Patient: sex F, age 62
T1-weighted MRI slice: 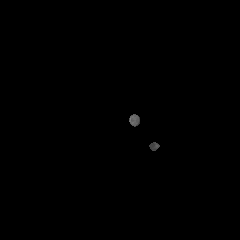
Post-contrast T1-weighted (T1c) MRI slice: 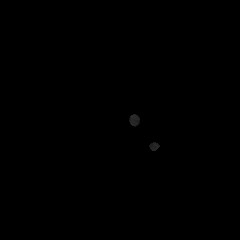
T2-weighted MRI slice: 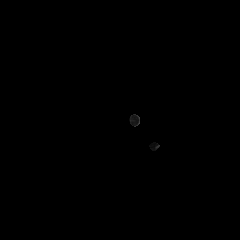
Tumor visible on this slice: no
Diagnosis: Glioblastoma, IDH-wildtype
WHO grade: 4